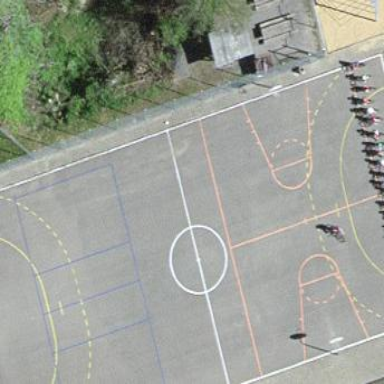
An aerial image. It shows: Basketball court on pitch.